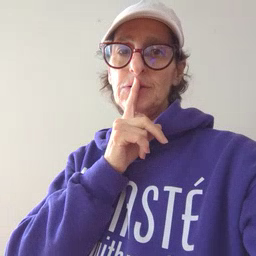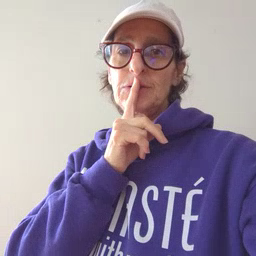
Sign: shhh